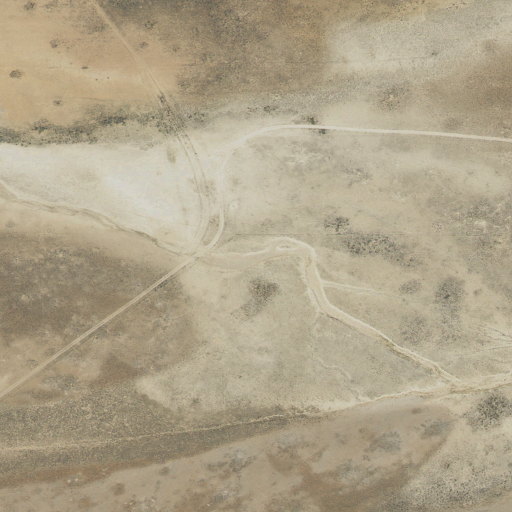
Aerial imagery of valley in Utah named John L Swale containing shrub and grassland